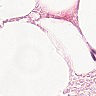
Metastatic tissue present: no